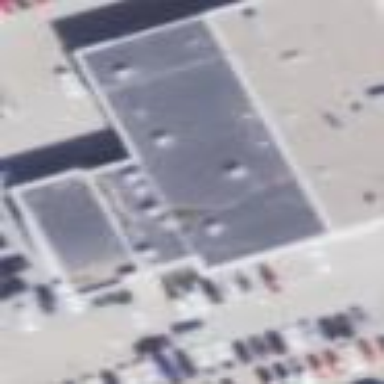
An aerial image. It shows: Retail building with car shop.